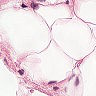
Metastatic tissue present: no